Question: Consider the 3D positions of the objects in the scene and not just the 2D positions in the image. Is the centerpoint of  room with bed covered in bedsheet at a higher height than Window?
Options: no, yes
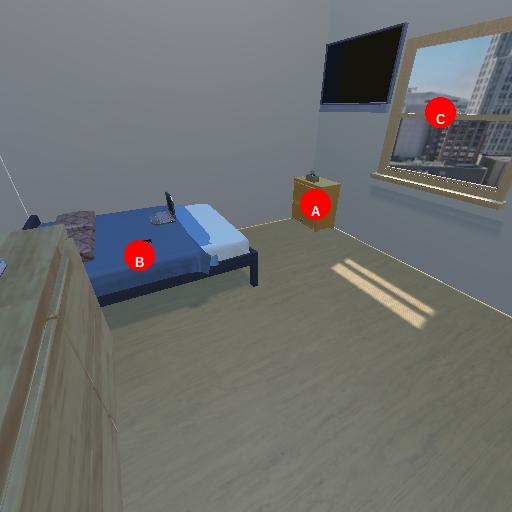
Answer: no